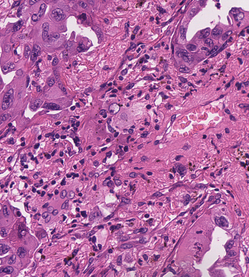
Tumor epithelial tissue: yes
Tumor-associated stroma tissue: yes
Normal tissue: no